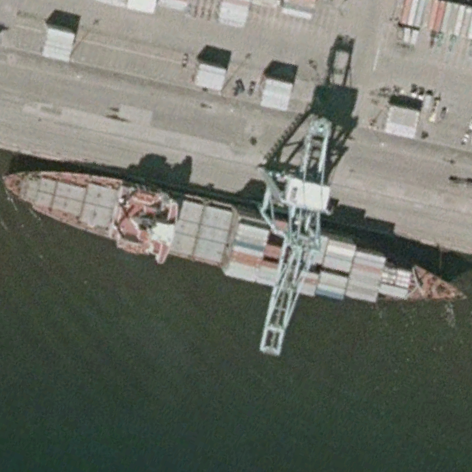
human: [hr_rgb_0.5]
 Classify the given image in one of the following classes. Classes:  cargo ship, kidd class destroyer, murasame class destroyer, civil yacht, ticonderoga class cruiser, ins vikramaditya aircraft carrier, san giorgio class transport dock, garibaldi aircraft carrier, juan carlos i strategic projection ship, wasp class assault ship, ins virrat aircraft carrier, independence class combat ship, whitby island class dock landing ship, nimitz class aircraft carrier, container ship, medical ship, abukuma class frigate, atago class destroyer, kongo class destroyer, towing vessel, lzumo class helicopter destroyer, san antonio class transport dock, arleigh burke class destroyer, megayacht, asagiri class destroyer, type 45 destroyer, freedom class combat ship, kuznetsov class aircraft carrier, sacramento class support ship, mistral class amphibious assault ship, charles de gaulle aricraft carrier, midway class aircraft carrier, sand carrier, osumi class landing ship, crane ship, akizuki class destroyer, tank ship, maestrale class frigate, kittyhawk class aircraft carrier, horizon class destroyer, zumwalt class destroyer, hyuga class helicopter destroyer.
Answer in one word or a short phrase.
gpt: Container ship